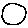
Label: circle